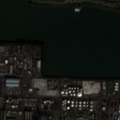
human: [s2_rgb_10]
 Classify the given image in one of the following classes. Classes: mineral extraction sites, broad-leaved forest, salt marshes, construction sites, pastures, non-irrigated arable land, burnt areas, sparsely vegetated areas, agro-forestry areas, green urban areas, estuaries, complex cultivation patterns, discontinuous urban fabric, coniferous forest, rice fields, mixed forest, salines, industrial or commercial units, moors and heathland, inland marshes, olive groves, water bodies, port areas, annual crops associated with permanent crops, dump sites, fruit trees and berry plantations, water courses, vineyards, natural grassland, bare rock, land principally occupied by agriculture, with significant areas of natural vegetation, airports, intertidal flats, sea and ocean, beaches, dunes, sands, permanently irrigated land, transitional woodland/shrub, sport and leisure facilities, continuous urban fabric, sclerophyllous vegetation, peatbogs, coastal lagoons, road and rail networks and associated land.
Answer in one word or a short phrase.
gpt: discontinuous urban fabric, industrial or commercial units, port areas, intertidal flats, sea and ocean